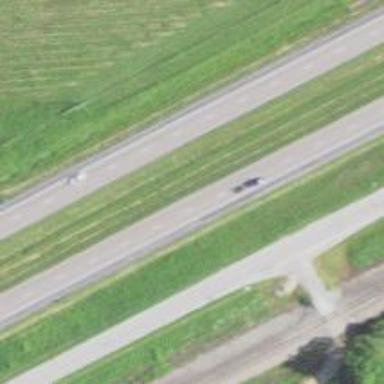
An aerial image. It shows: Motorway.